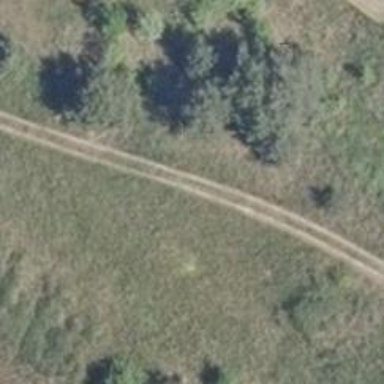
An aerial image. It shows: Track with compacted surface.